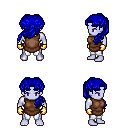
a pixel art fantasy rpg character, male body template, dark elf, purple skin, brown tunic, white pants, blue princess hairstyle, gold gloves, four views (front, back, left, right), 2x2 character sprite sheet, small pixel art, hard edges, no anti-aliasing